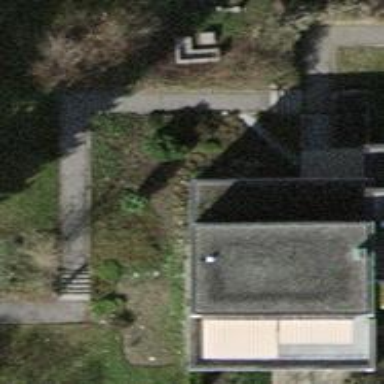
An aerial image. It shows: Terrace building.